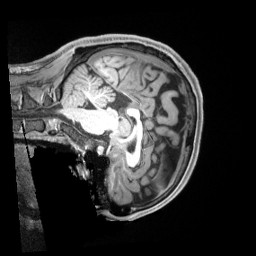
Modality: T1w
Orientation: sagittal
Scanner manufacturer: siemens
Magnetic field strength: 3 T
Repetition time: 2.5 s
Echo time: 0.00218 s